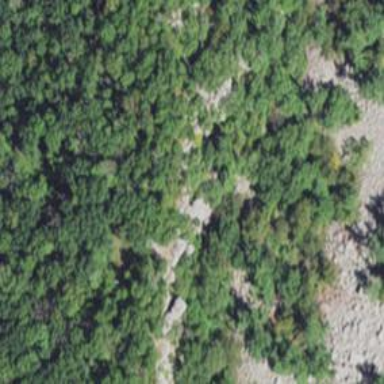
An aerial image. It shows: Climbing crag.